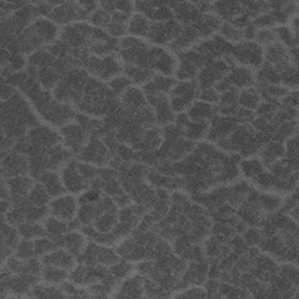
Label: frost